Question: I've got the JSON data behind the scenes, that's it
'''
[{"aid":100000,"name":"JYCM201609010250","rtsp":"947|100000|3750","statuz":"1","updateTime":"2017-05-31"},{"aid":100001,"name":"gui","rtsp":"947|100000|3750","statuz":"0","updateTime":"2017-05-31"}]
'''
Background and foreground code are as follows
'''
@Autowired
private MediaImpl media;
@ResponseBody
@RequestMapping(value = "/media",method = RequestMethod.GET)
public List<Media> MediaAll(){
System.out.println("------------------------------------------------------");
return media.findAll();
}
'''
JS code is as follows
'''
<script>
$(document).ready(function () {
$('#table_id_example').DataTable({
"iDisplayLength": 10,
"bLengthChange": false,
"ajax": {
"url": "/media",
"dataType": "json",
"success": function (json) {
console.log(json)
}
},
"columns": [
{
"data": 'aid'
},
{
"data": 'name'
},
{
"data": 'rtsp'
},
{
"data": 'statuz'
},
{
"data": 'updateTime'
}
]
});
});
'''
html code is as follows

The console code
'''
VM178:10 (2) [{...}, {...}]0: {aid: 100000, name: "JYCM201609010250", rtsp: "947|100000|3750", statuz: "1", updateTime: "2017-05-31"}1: {aid: 100001, name: "gui", rtsp: "947|100000|3750", statuz: "0", updateTime: "2017-05-31"}length: 2__proto__: Array(0)
'''
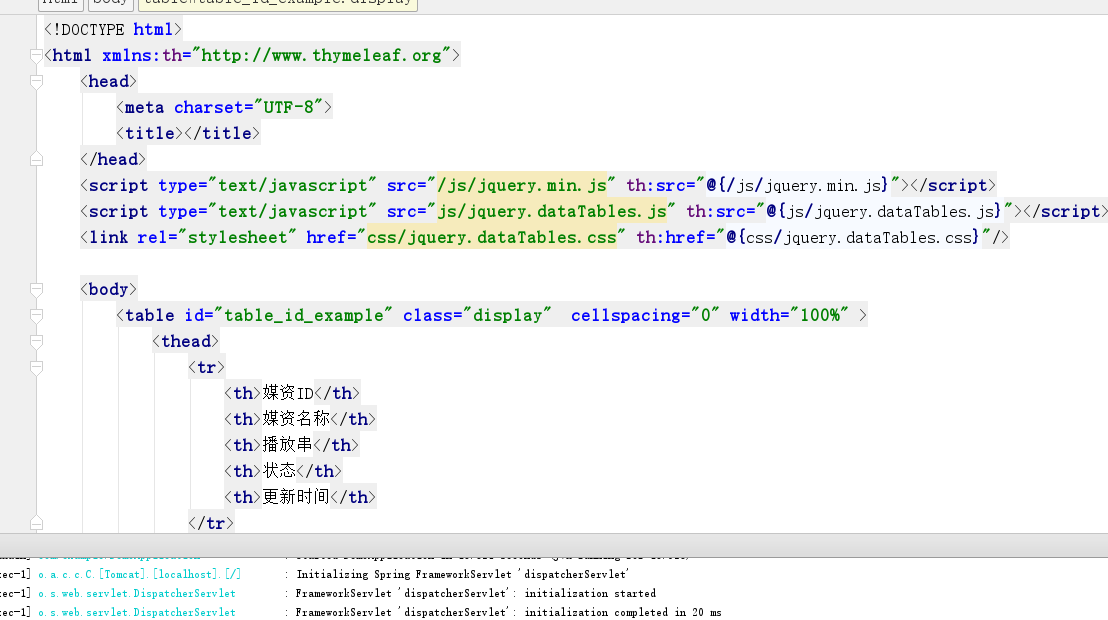
Answer: There are a couple of problems here. The first is that datatables expects data in a data element of the json response, such as:
'''
{
data: [{"aid":100000,"name":"JYCM201609010250","rtsp":"947|100000|3750","statuz":"1","updateTime":"2017-05-31"},{"aid":100001,"name":"gui","rtsp":"947|100000|3750","statuz":"0","updateTime":"2017-05-31"}]
}
'''
You should be able to use 'ajaxSrc: ""' on your DataTable settings.
The second problem is with your ajax settings. DataTables states you can not supply the success callback in the ajax settings as it uses this internally.
Documentation on both of these issues:
<URL>
Assuming you are using DataTables 1.10.x